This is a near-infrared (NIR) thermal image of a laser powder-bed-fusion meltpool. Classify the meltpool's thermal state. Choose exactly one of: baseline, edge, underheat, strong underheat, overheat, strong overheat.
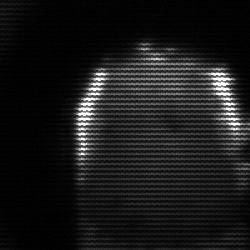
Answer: baseline